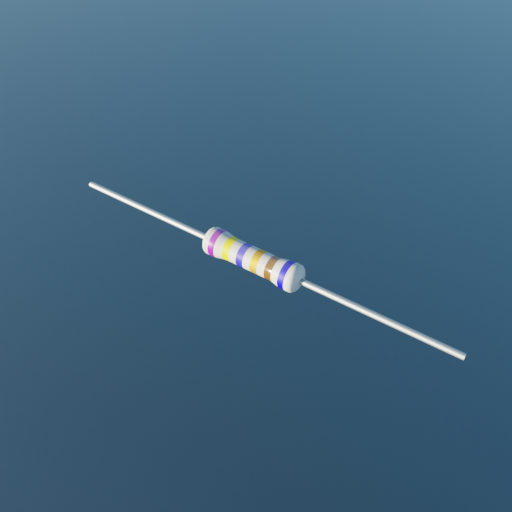
Resistor colour bands (in order): violet, yellow, blue, gold, brown, blue